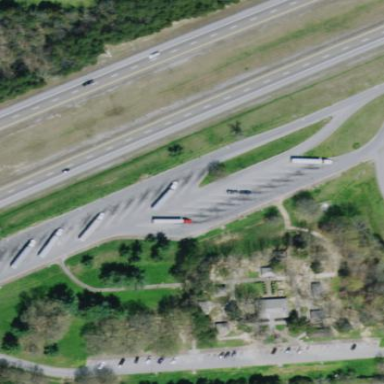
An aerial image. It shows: Rest area on the road.